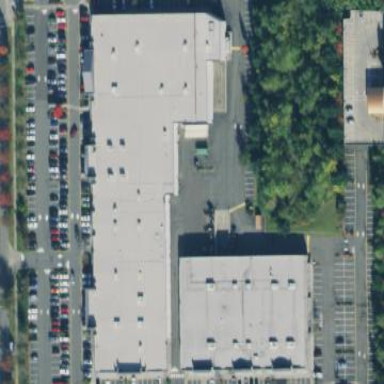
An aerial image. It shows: Retail building.